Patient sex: M
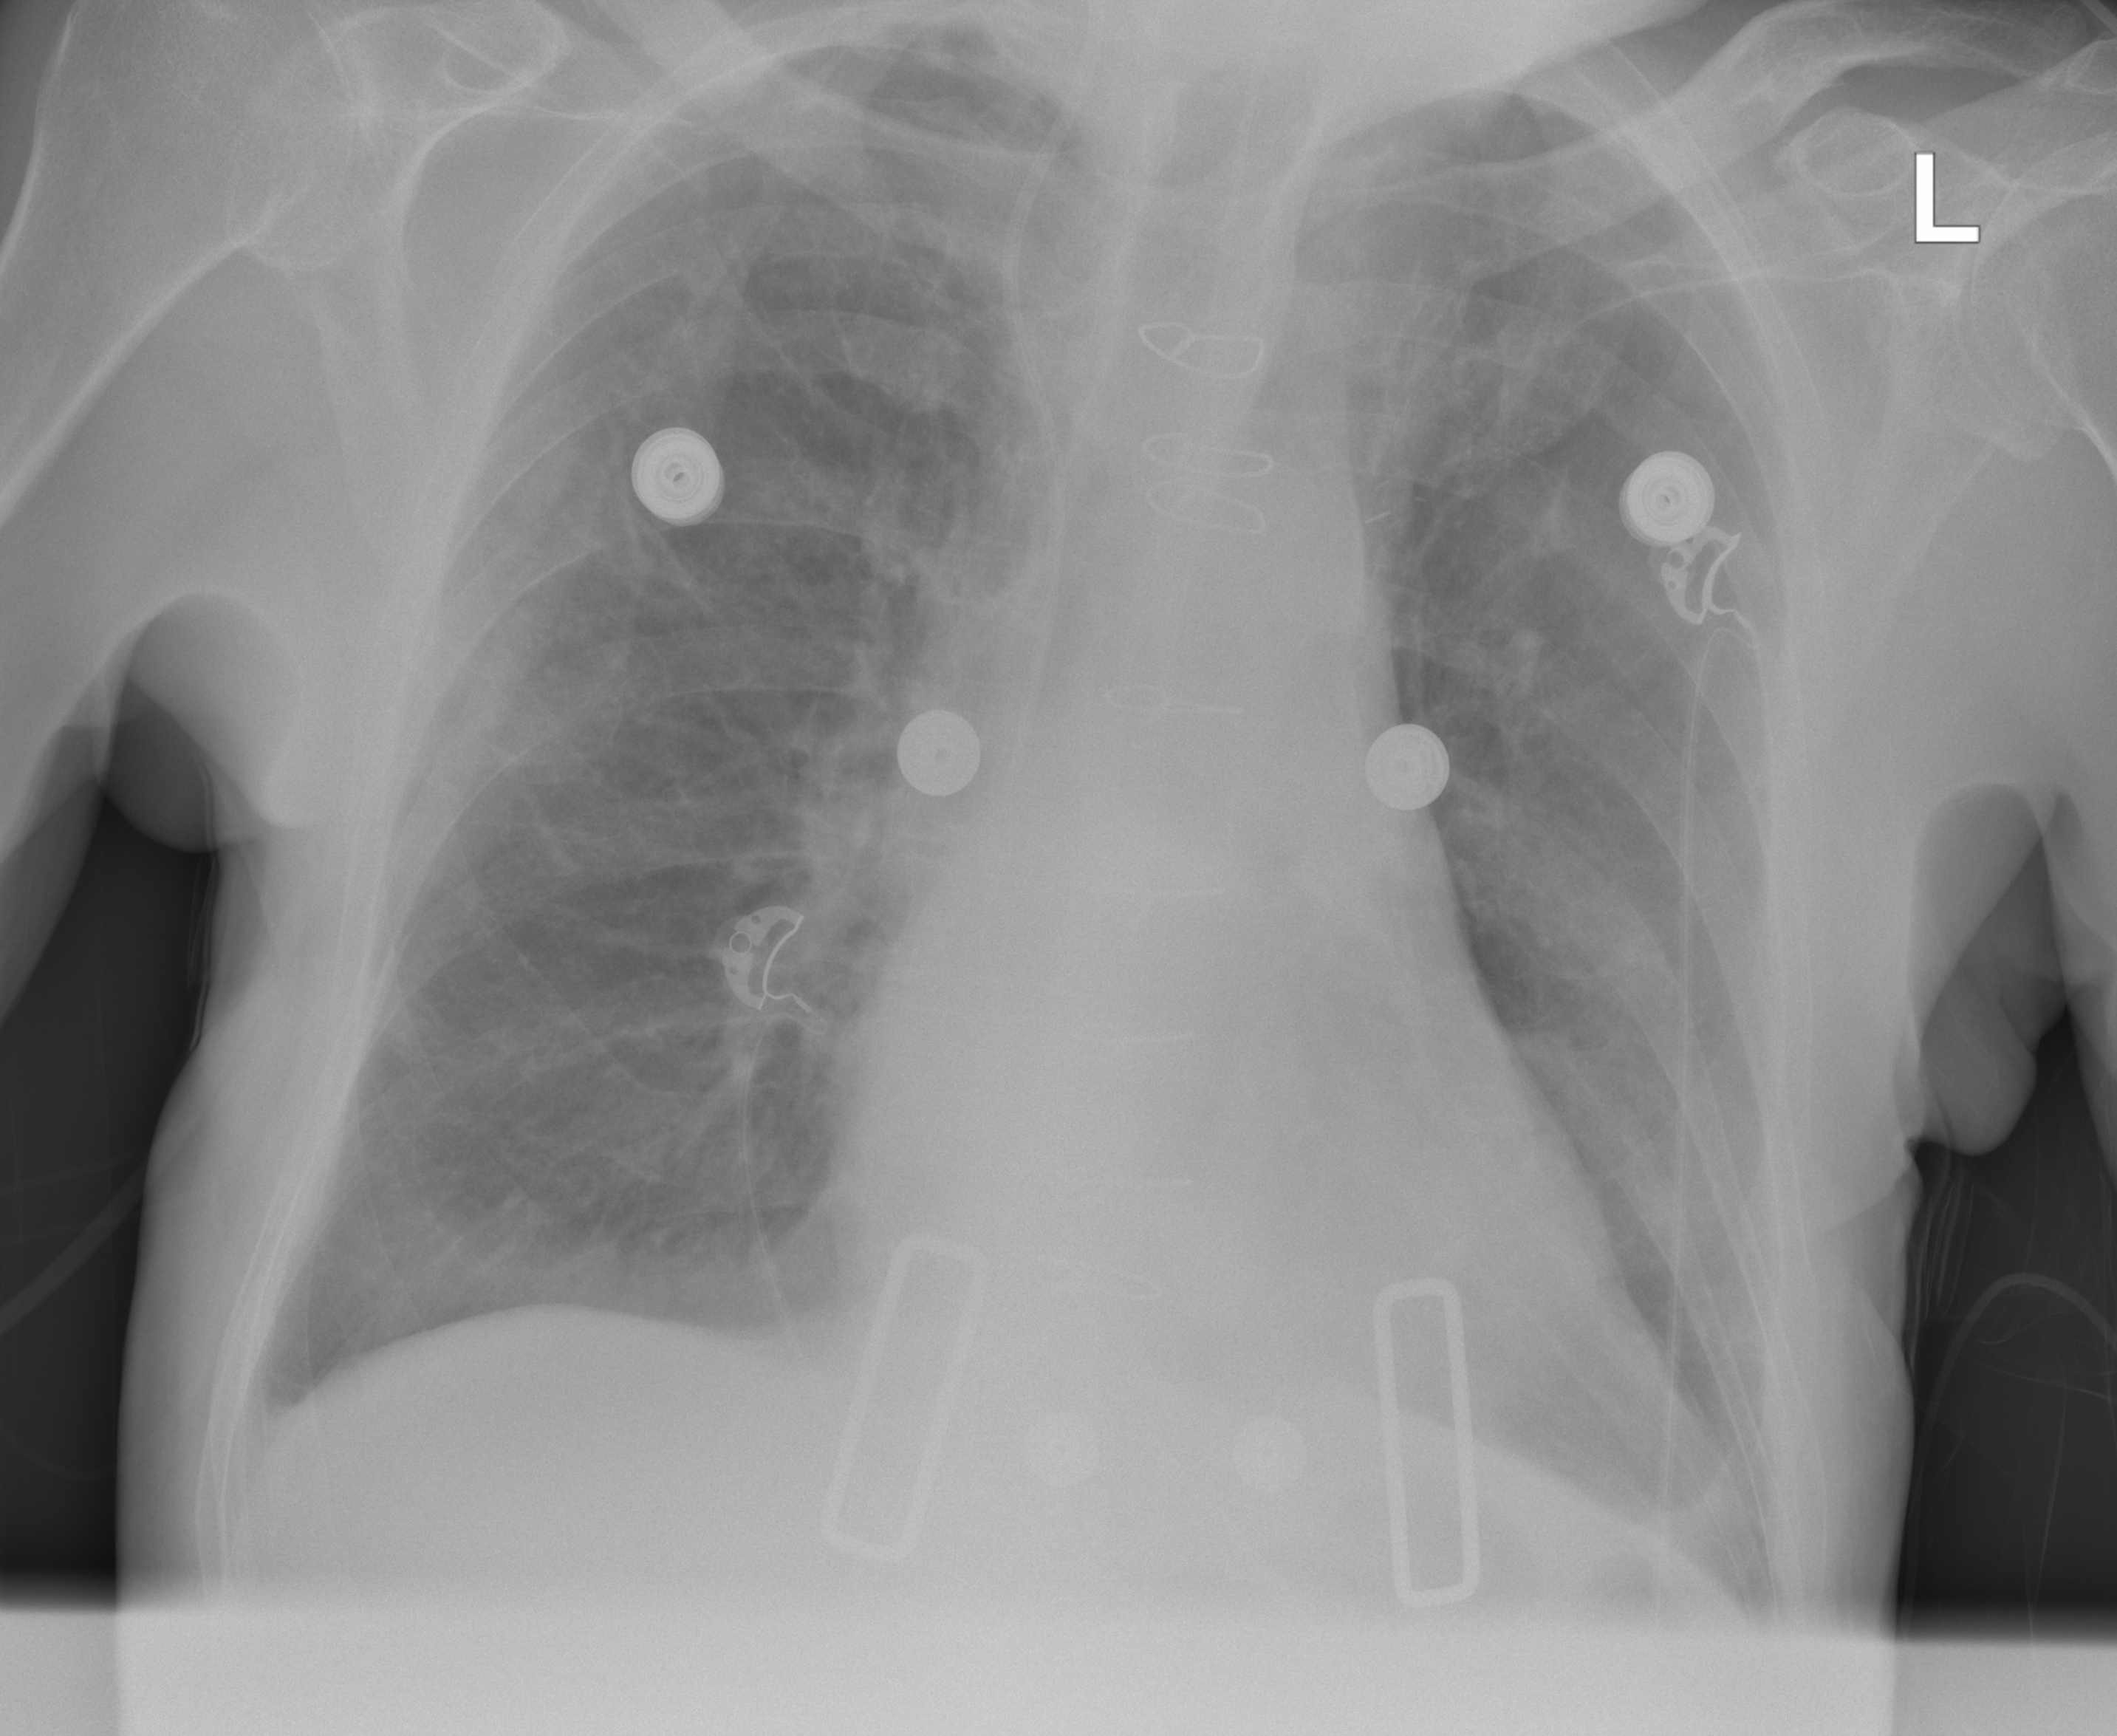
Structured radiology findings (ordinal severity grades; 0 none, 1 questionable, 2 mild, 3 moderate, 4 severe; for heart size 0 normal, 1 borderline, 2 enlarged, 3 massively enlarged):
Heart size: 0
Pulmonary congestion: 0
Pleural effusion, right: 0
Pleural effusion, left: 0
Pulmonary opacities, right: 0
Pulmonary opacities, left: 0
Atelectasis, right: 2
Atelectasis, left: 2